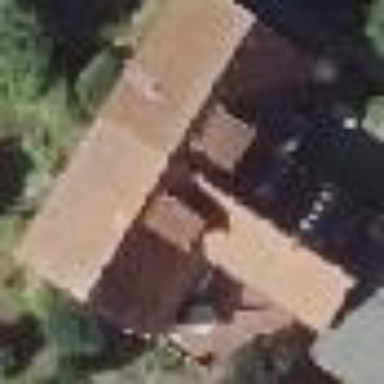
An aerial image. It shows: Semi-detached house with gabled roof.